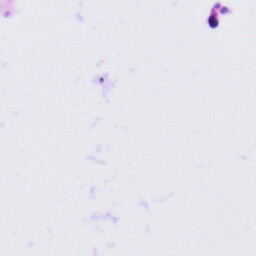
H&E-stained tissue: Tonsil